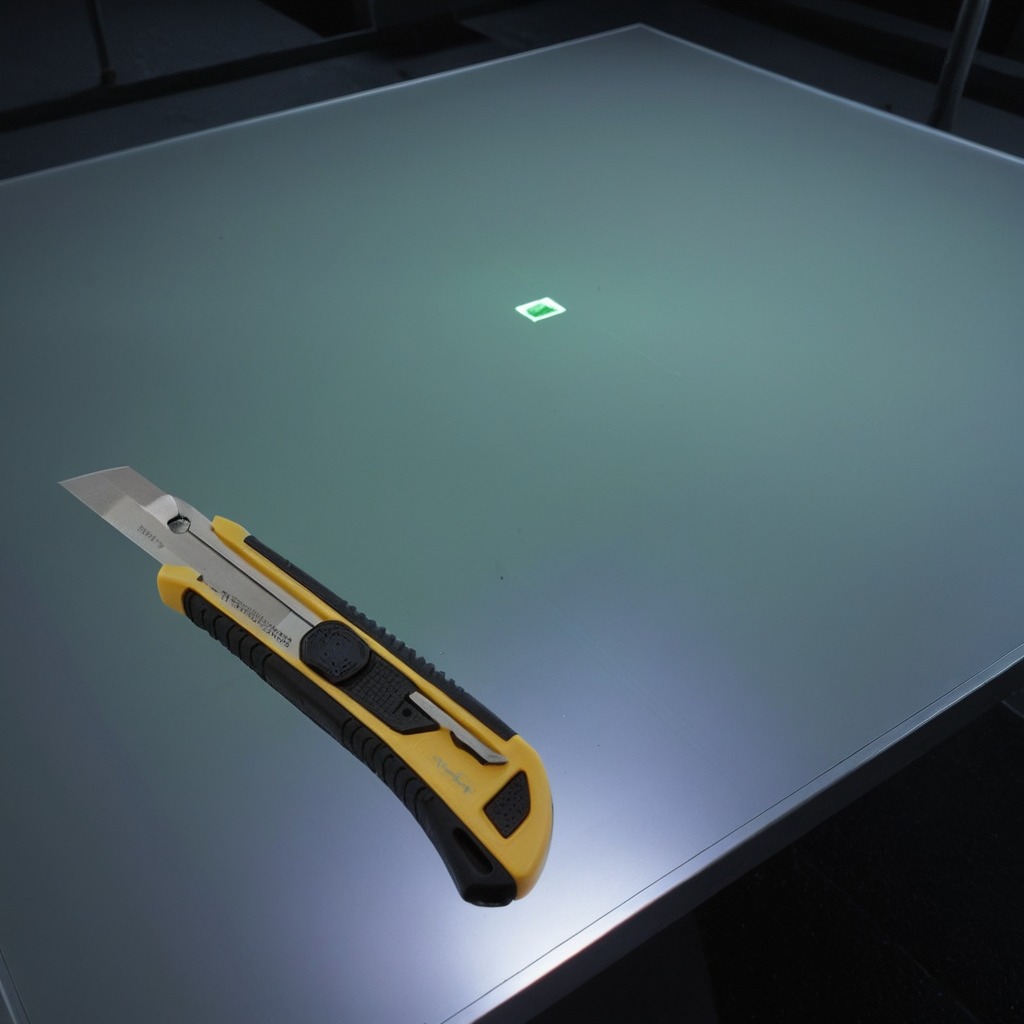
A utility knife is lying on the table in a railway signal maintenance room.